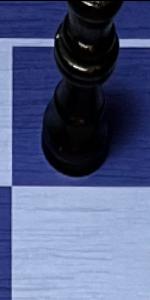
Label: Empty